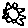
Label: sun